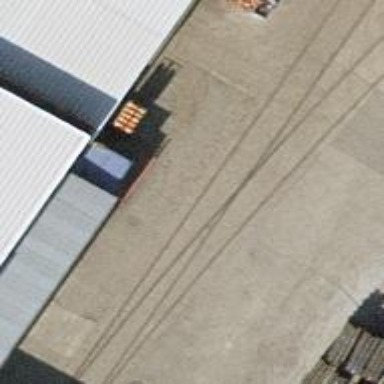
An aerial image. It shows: Single-track railway spur.